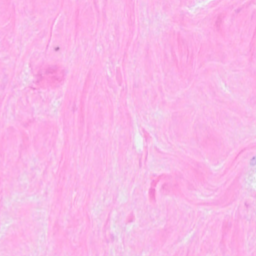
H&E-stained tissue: Breast